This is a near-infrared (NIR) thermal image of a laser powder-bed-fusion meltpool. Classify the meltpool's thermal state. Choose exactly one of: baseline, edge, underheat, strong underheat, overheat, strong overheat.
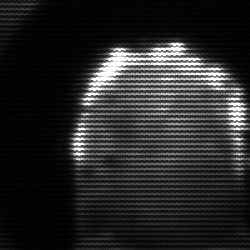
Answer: baseline